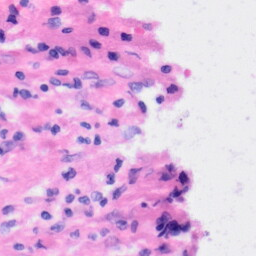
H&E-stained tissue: Liver